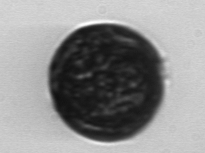
Label: Dinophyceae